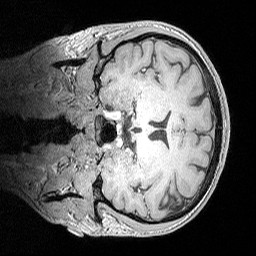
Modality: MP2RAGE
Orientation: coronal
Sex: male
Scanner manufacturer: siemens
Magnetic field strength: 3 T
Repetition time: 5 s
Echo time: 0.00292 s